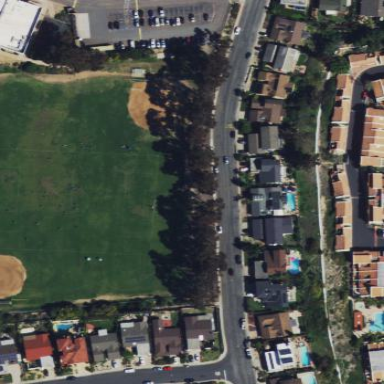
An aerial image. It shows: Baseball pitch for leisure land activities.